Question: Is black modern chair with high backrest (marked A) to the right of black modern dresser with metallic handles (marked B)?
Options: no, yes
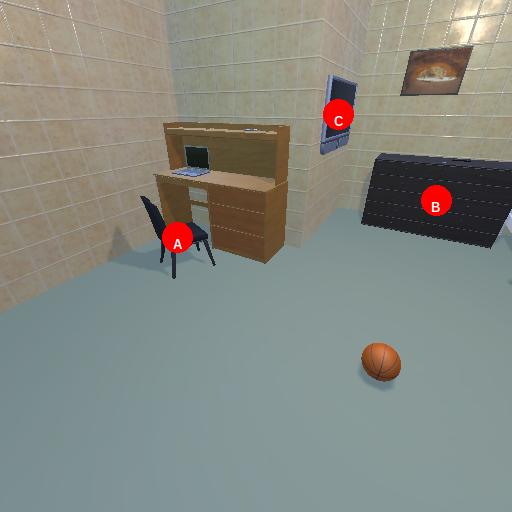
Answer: no